Field crop: tomato
Growth stage: 1
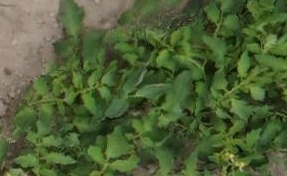
Species: tomato